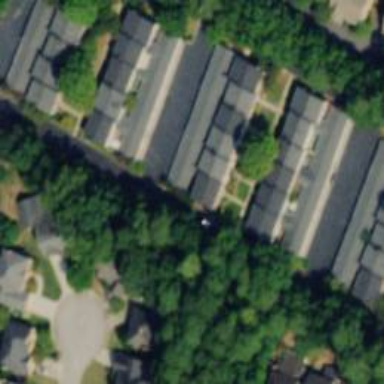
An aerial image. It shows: Residential road.